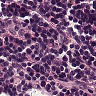
Metastatic tissue present: no